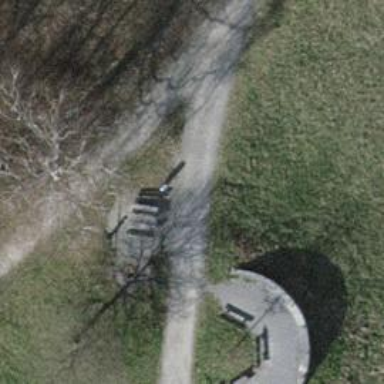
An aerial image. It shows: Picnic table located in leisure land area.